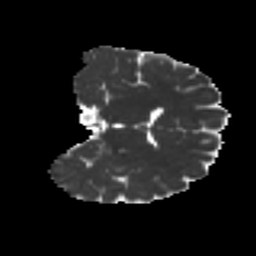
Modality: MD
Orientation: coronal
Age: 22
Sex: male
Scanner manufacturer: ge
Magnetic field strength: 3 T
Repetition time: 7.8 s
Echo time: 0.0606 s